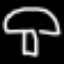
Label: mushroom